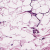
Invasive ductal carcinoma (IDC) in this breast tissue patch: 0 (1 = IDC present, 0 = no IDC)